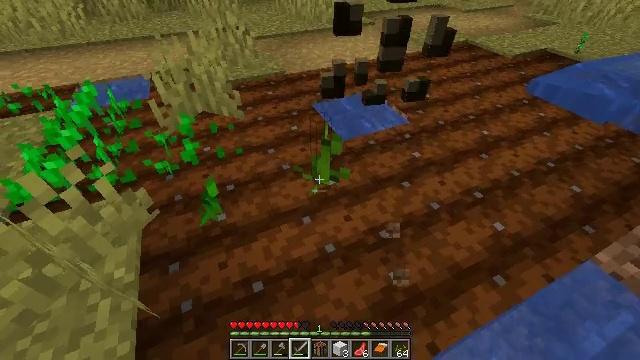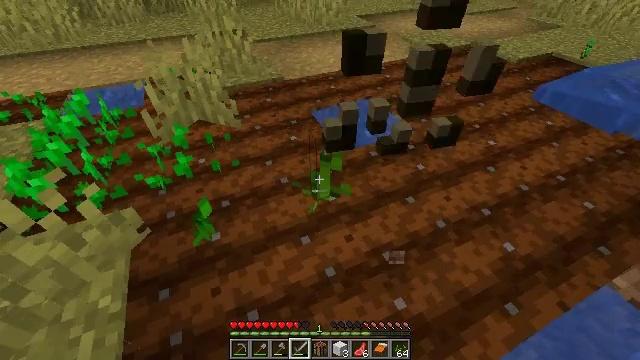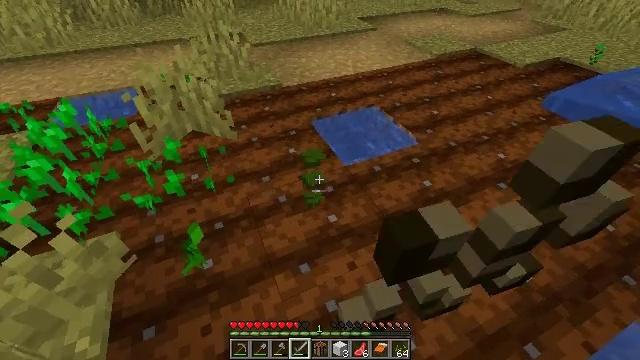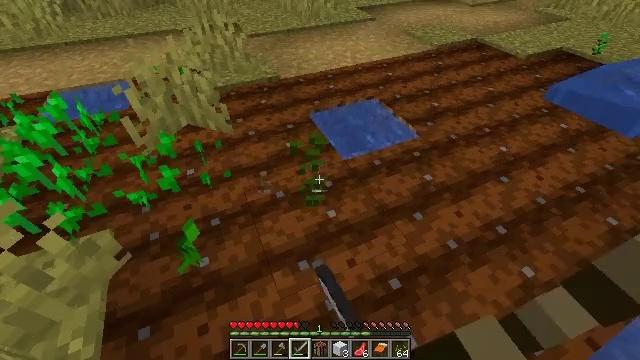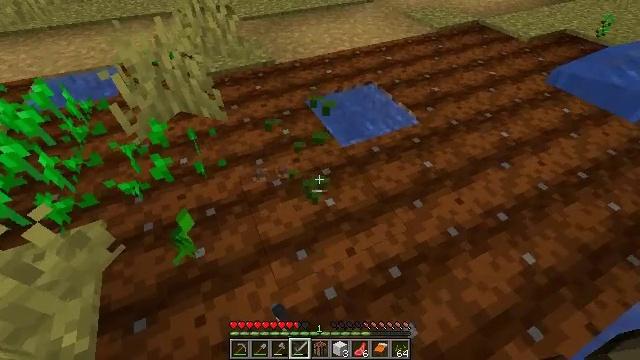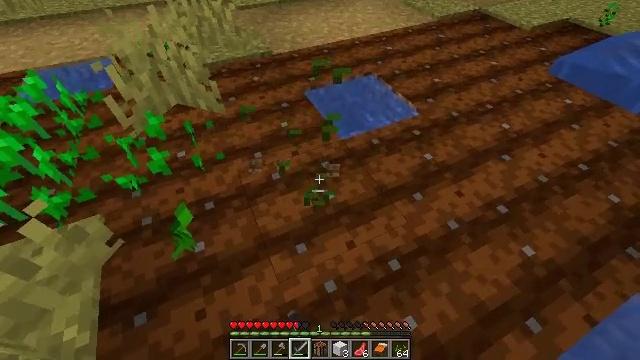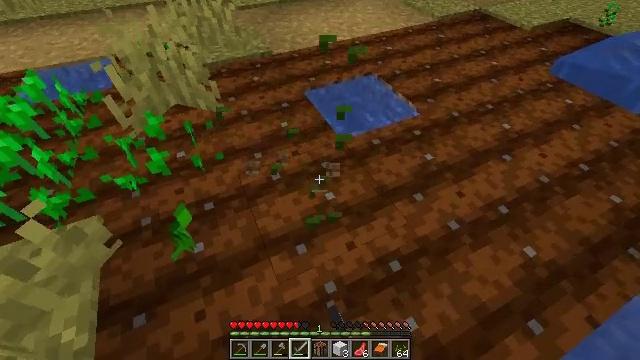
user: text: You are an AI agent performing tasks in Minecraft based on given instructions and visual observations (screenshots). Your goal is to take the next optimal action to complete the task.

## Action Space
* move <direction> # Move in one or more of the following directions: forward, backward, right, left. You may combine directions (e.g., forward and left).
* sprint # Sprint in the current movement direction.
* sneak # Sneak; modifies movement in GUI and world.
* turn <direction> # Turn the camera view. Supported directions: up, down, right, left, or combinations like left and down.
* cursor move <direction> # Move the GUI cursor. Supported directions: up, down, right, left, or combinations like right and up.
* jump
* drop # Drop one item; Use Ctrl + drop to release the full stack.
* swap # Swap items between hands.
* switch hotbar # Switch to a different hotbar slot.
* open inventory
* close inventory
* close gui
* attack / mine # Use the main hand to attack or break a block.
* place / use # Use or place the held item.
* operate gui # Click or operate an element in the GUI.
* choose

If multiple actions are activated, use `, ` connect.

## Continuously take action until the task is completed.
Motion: motion action
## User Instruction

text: Break the melon stem to clear space.
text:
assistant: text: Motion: move forward
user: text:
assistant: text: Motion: attack / mine
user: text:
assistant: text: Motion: turn down, attack / mine
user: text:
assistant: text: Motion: turn down, attack / mine
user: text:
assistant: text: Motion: turn down, attack / mine
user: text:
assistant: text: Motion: no_op
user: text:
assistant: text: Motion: no_op